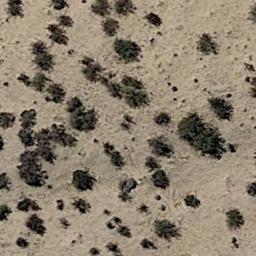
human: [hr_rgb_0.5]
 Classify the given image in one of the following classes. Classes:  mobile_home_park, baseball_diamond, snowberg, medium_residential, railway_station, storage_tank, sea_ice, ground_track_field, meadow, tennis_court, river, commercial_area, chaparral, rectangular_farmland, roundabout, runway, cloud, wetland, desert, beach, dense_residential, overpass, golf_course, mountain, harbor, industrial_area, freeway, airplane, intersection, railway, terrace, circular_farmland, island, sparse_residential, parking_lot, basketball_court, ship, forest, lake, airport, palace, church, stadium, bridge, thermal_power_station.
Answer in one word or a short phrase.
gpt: chaparral